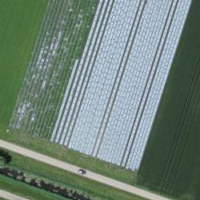
EUNIS habitat code: 52
Species observed at this site:
Saxicola rubetra
Turdus viscivorus
Larus canus